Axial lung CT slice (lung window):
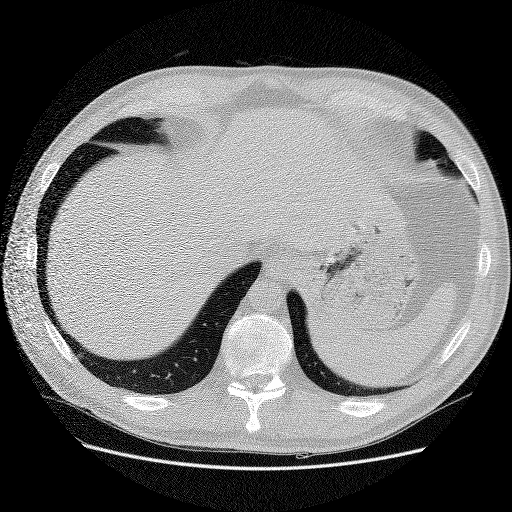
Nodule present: no